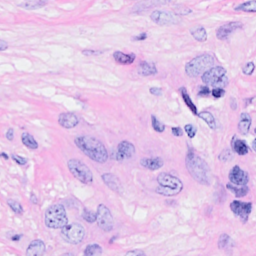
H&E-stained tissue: Breast